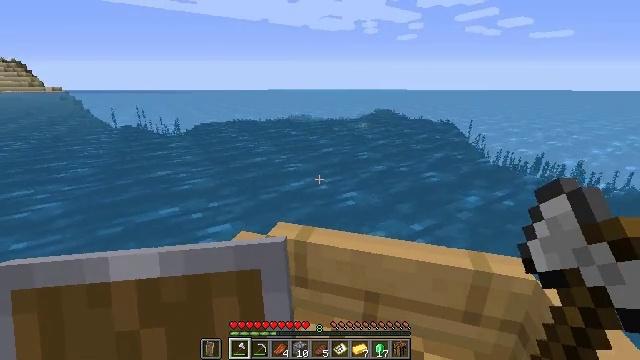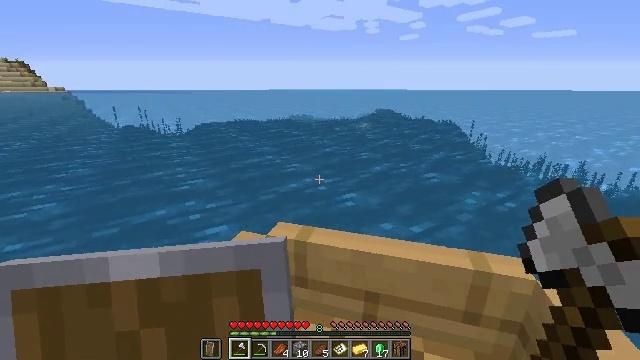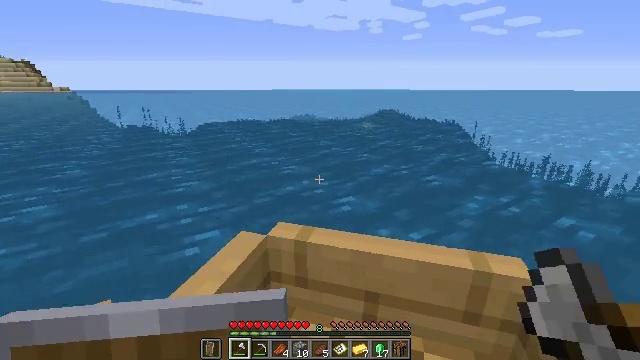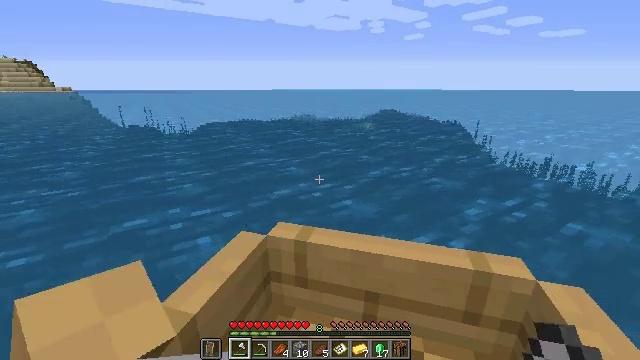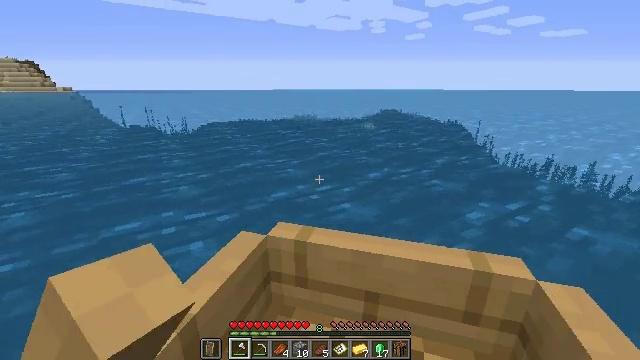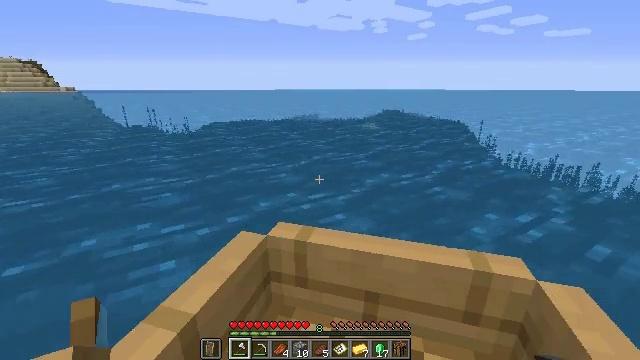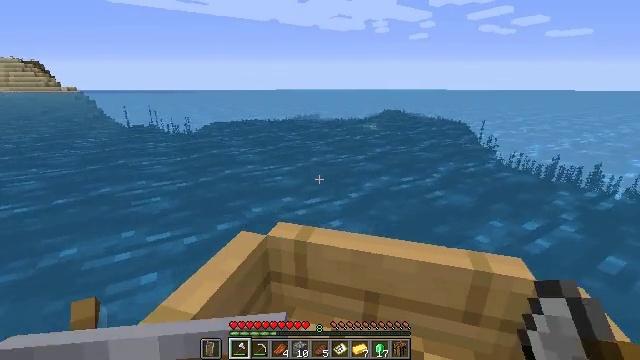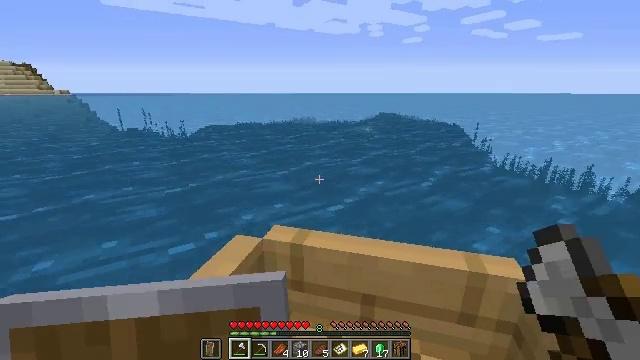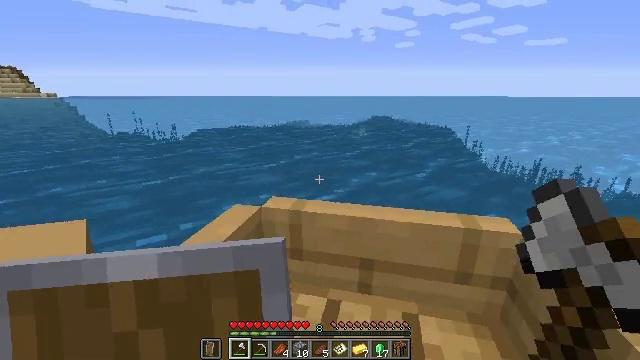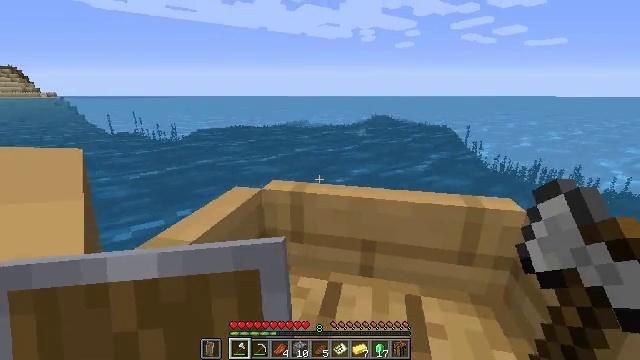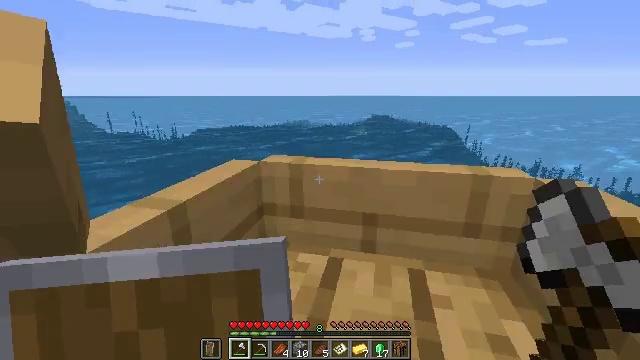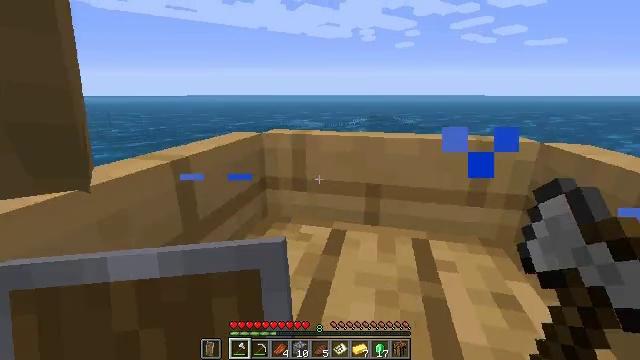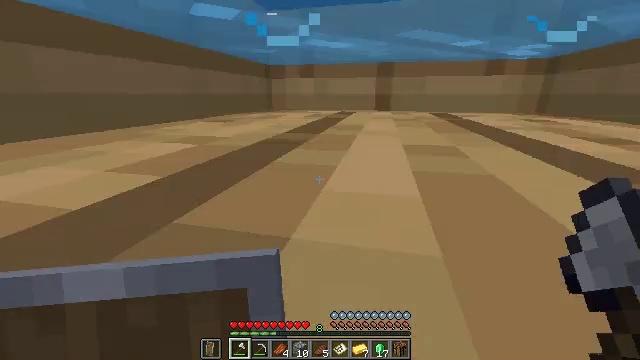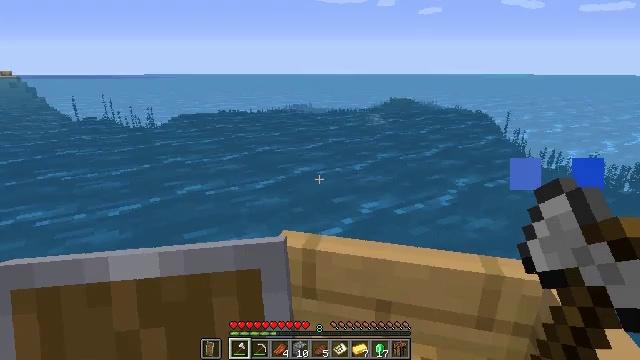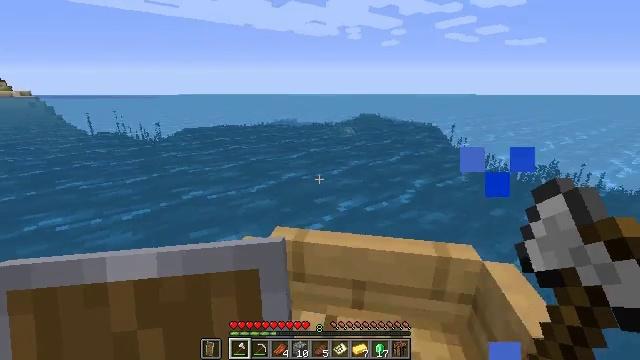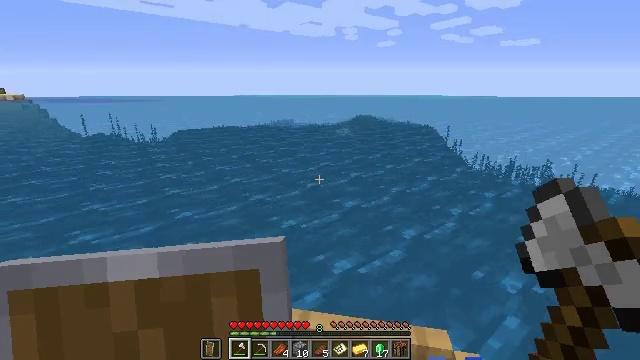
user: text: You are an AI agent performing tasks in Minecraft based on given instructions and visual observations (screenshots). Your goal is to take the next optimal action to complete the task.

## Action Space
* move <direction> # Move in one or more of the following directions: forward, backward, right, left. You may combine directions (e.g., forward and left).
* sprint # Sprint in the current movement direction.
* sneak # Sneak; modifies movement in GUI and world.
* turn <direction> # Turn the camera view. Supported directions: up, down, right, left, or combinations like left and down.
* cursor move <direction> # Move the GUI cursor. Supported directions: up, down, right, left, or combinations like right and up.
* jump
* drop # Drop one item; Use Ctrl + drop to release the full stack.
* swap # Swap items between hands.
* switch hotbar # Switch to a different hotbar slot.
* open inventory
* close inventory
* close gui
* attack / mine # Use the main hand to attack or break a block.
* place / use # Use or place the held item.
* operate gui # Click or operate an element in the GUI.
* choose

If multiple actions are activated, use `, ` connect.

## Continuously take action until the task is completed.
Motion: motion action
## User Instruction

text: Remove a filled map from the inventory.
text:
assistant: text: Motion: move forward, jump
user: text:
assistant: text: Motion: move forward, jump
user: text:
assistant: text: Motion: move forward, jump
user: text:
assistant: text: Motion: jump
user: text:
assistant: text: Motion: jump
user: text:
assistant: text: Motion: jump
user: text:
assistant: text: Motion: sneak, turn right, jump
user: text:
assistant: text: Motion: sneak, turn right, jump
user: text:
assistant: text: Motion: sneak, jump
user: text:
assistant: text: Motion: sneak, jump
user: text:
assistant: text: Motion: sneak, jump
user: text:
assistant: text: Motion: jump
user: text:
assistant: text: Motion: jump
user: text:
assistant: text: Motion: sprint, turn right, jump
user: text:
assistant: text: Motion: sprint, jump
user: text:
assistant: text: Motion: sprint, jump
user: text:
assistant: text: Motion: sprint, jump
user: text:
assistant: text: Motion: sprint, jump
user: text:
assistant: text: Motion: sprint, turn right and up, jump
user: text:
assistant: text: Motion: sprint, jump
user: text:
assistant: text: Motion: sprint, jump
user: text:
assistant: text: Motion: jump
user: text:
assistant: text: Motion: jump
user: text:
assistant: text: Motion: jump
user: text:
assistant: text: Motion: jump
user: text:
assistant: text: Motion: no_op
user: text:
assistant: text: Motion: turn down
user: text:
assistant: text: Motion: turn left and down
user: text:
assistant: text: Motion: turn left and down
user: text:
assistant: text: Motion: turn left and down